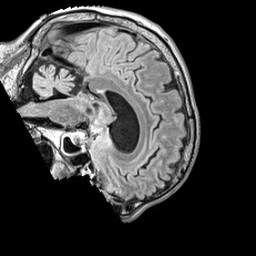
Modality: FLAIR
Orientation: sagittal
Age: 75
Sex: male
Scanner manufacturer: siemens
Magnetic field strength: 3 T
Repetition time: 5 s
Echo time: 0.387 s